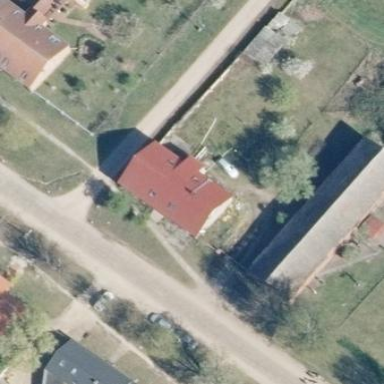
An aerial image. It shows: Simple house.